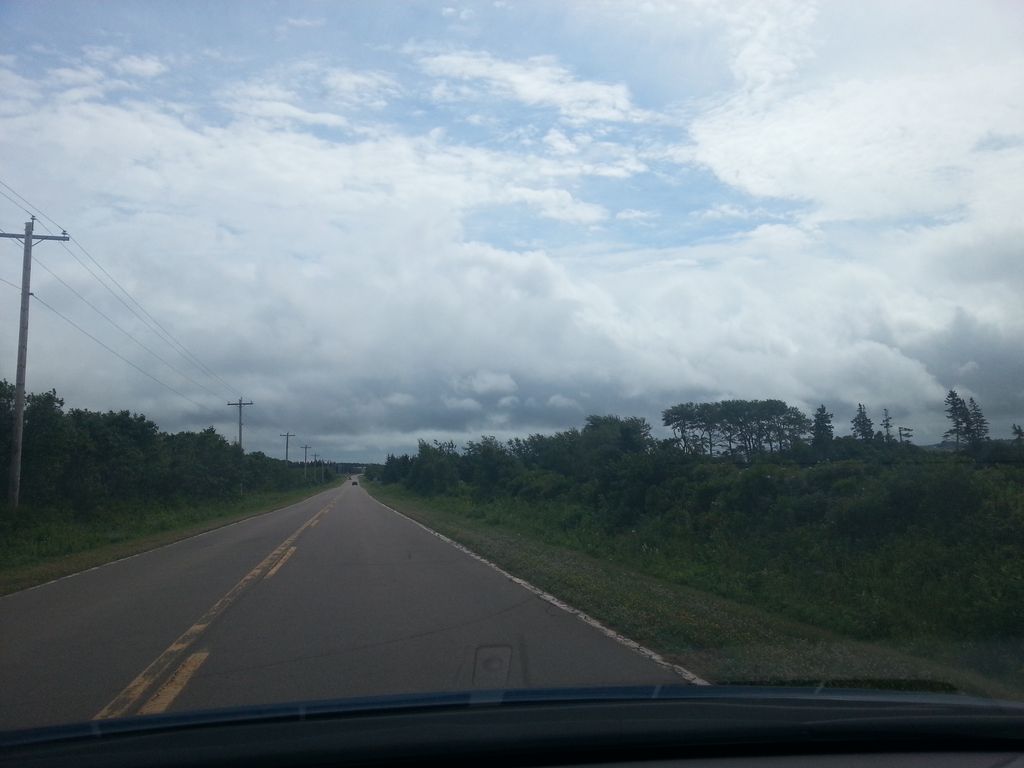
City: charlottetown